Field crop: tomato
Growth stage: 2
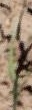
Species: cyperus